Question: I am implementing a ButtonBarPagerTabStripViewController with two buttons on my navigation controller's navigation bar. I followed the example provided by adding the following into viewDidLoad()
'''
self.buttonBarView.backgroundColor = UIColor.clear
self.settings.style.buttonBarItemsShouldFillAvailableWidth = true
self.buttonBarView.removeFromSuperview()
self.navigationController?.navigationBar.addSubview(buttonBarView)
'''
However when the Button Bar loads in the navigation bar the width of the Button Bar exceeds the width of the navigation bar. This leaves me with the following:

How can I fix this so that all the buttons fill the width of the navigation bar but do not exceed the width of the navigation bar?
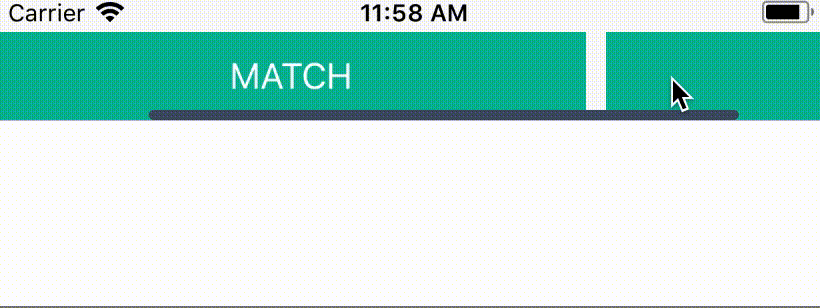
Answer: Connecting the containerView outlet to a UIScrollView in Interface Builder fixed this problem for me.